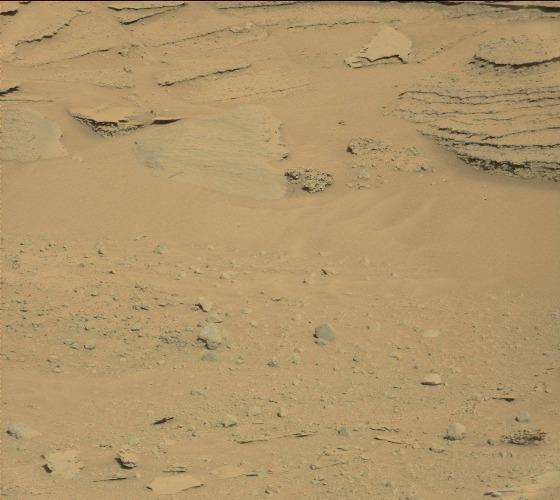
Terrain classes present: Bedrock, Gravel / Sand / Soil, Rock, Shadow